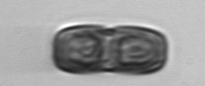
Label: Ephemera